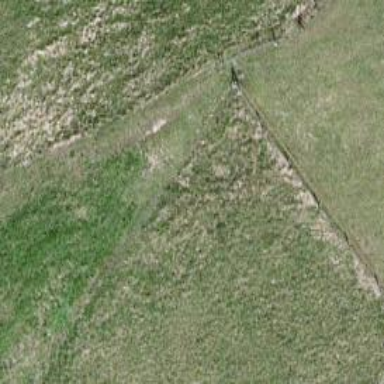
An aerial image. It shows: Path covered in grass.